Question: I have the following object 'self.originalData' on the console:

However, when I try to access to first object in the array of 'originalData',
'self.originalData[0hcMSJXljH]'
getting the following error
> the Uncaught>Syntax Error: Unexpected token ILLEGAL
I could not able to figure out where I am doing wrong.
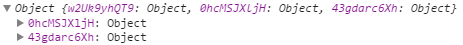
Answer: You can use:
'''
self.originalData["0hcMSJXljH"]
'''
instead. Object keys are strings so if you use the '[]' notation, then you have to put a string or a variable that contains a string inside the brackets.
Your particular case is a bit unusual because usually, you can use the dot notation as in 'obj.property', but because your key starts with a number, it is not a legal identifier to use with the dot notation (you can't do 'self.originalData.0hcMSJXljH'). So, you are forced to use the bracket notation with that particular key.